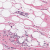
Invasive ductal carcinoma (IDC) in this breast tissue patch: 0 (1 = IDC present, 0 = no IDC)